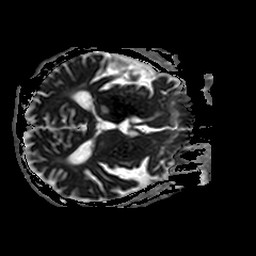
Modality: ADC
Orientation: axial
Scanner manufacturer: philips
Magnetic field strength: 3 T
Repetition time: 3.593 s
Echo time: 0.076 s